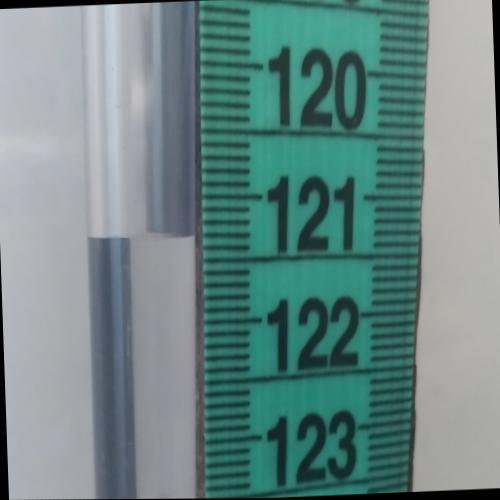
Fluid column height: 121.3 cm